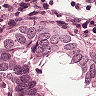
Metastatic tissue present: yes